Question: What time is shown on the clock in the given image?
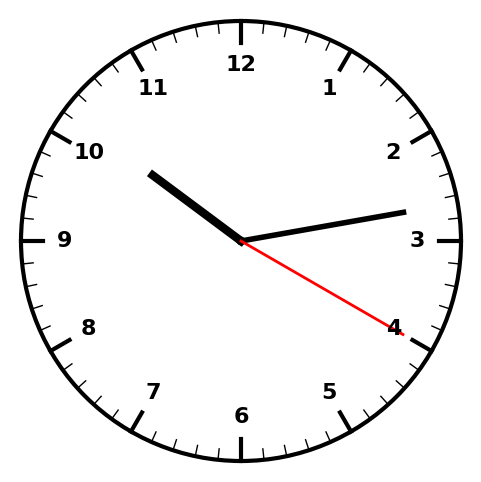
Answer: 10:13:20